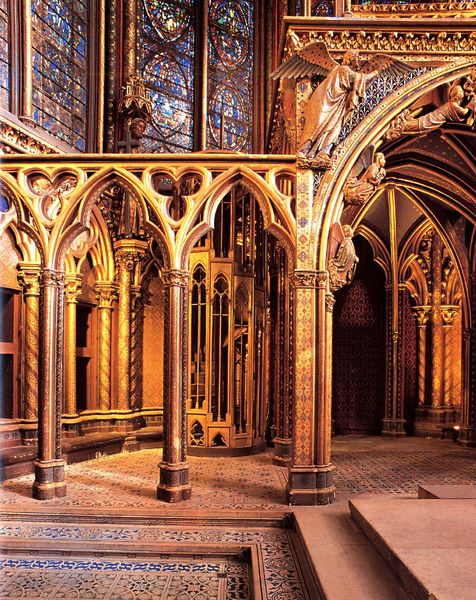
Titel: Sainte-Chapelle in Paris
Standort: Paris (EU - F)
Schlagwörter: bunt, fenster, säule, kirche, gold, gotik, engel, rundbogen, treppe, treppen, stufen, pracht, glasfenster, prunk, mosaikfussboden, vezierungen